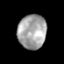
Tissue: prostate
Cell type: Epithelial cells
Senescence score: 0.3381
Nuclear area (px): 952
Mean DAPI intensity: 164.537